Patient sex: M
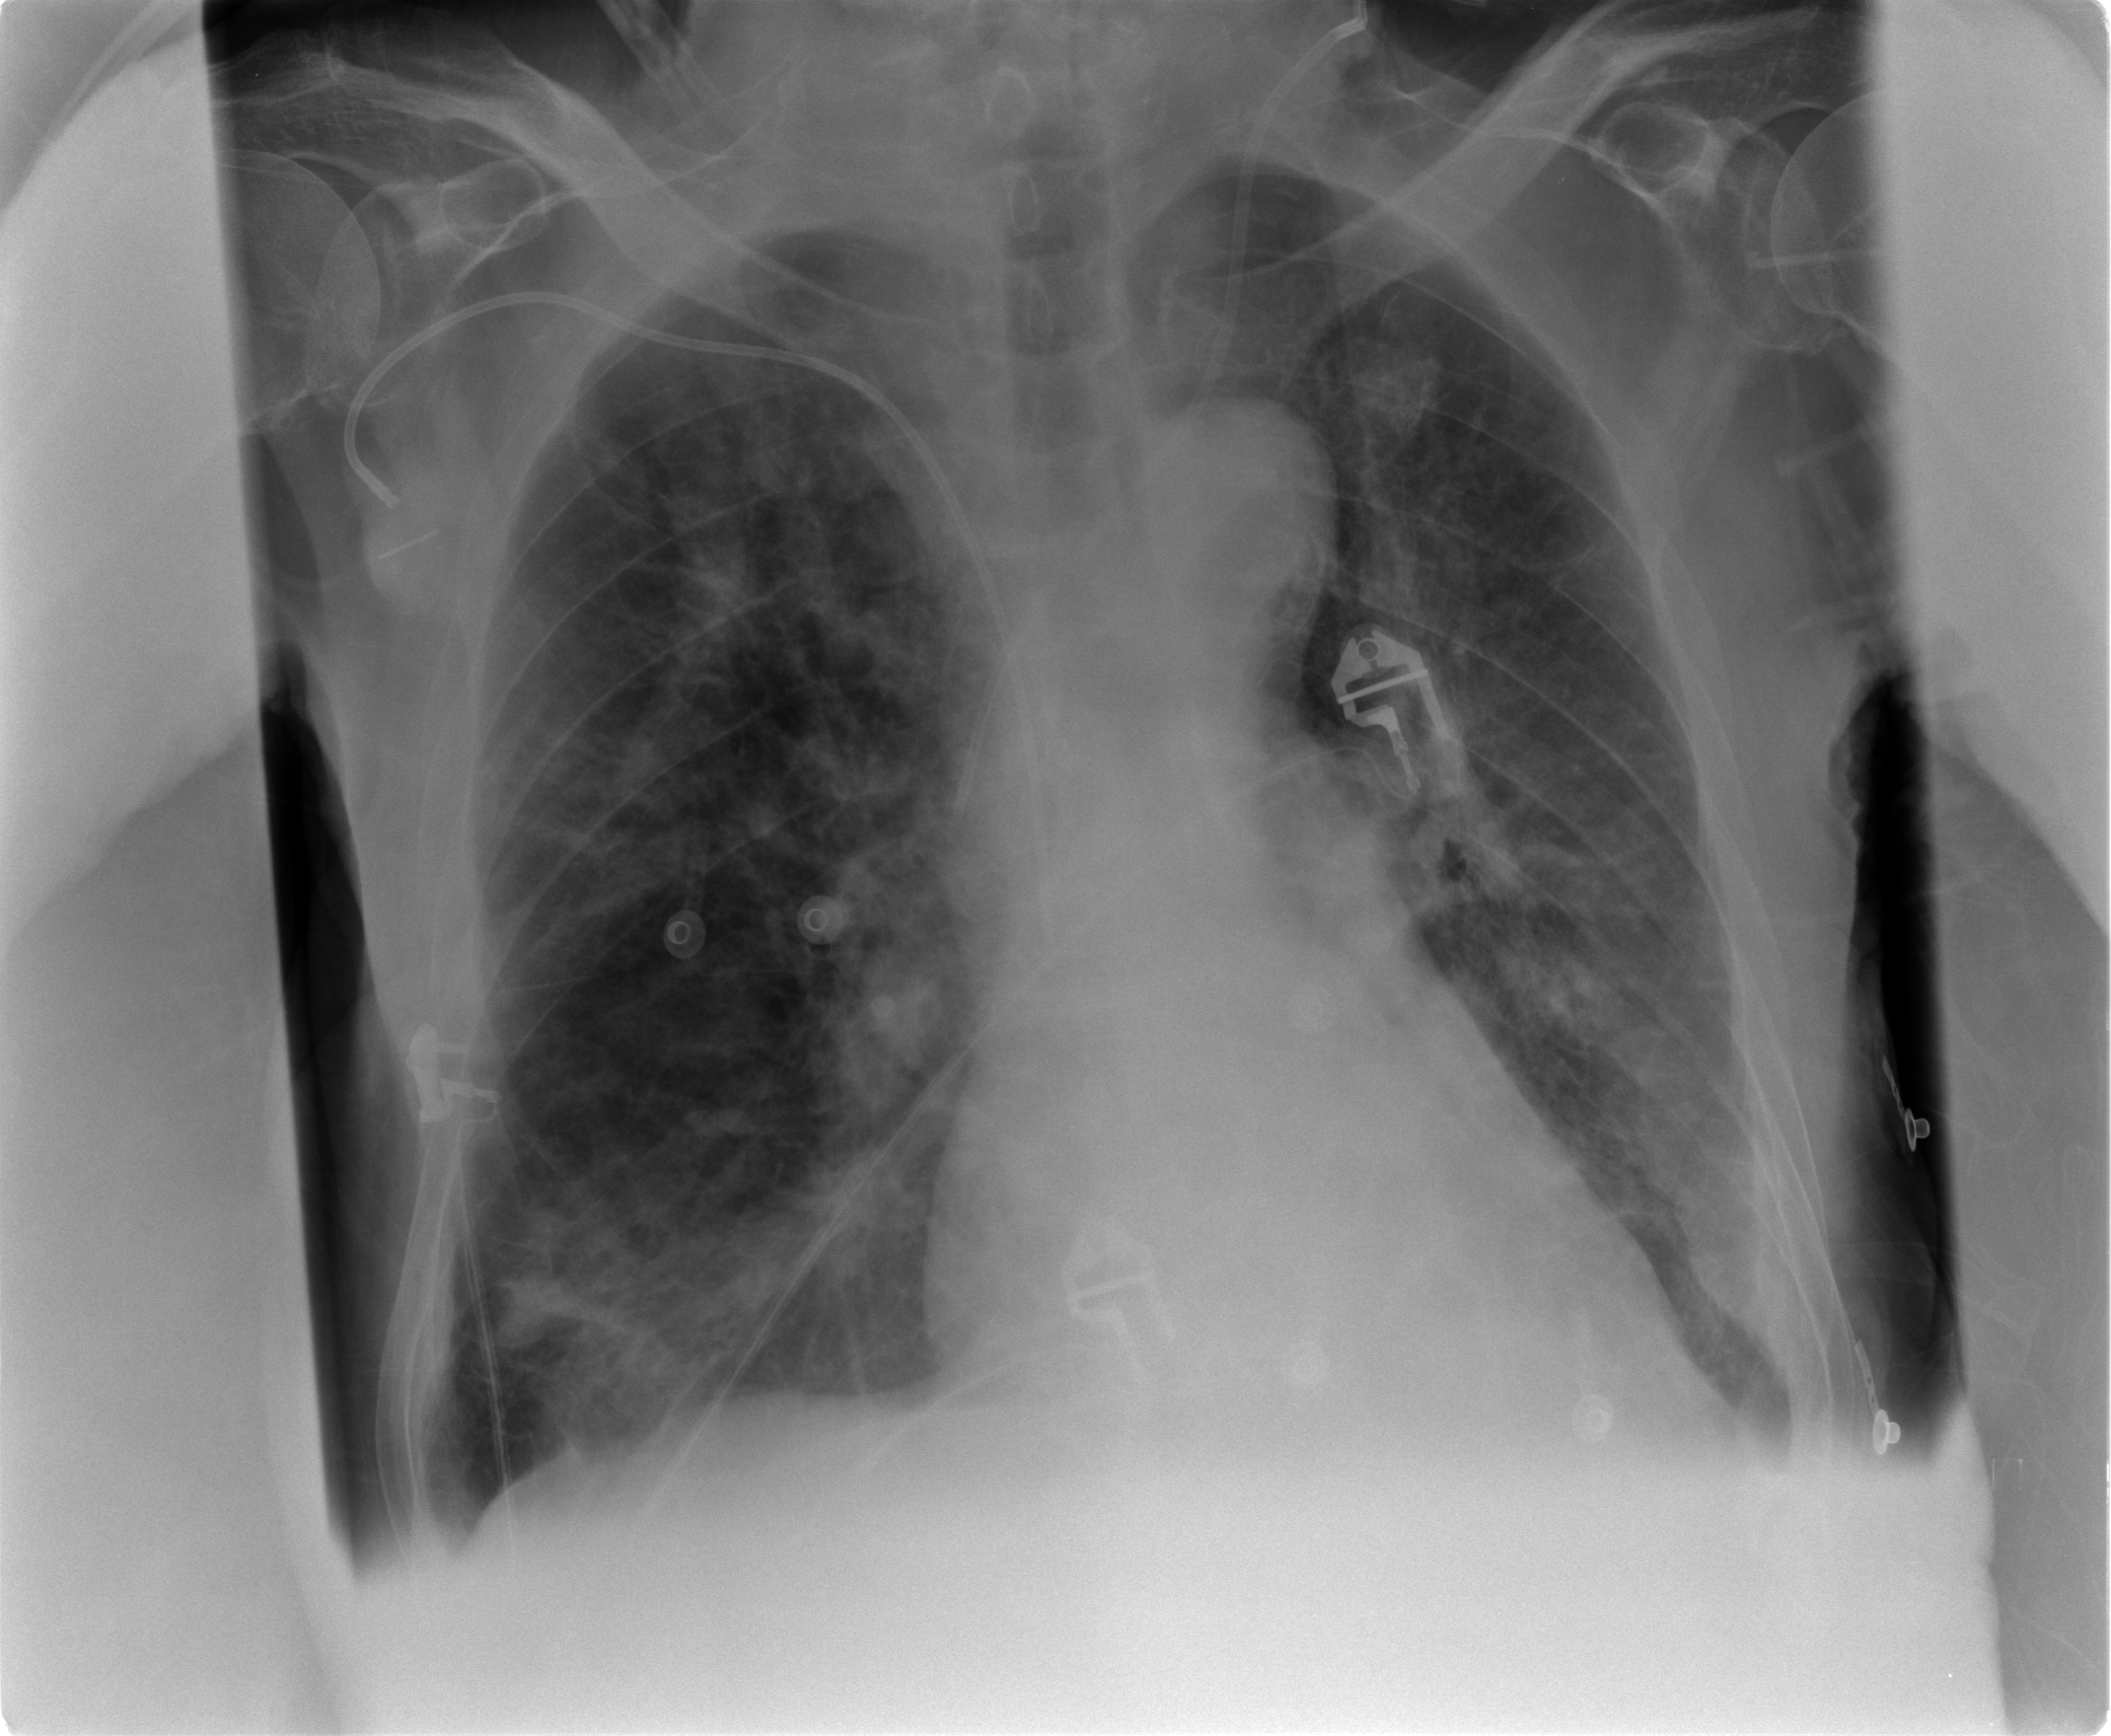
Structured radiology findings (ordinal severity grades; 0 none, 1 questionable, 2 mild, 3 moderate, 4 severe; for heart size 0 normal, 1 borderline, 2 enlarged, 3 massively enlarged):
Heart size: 0
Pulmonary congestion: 2
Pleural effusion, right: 0
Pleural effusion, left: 0
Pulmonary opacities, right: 2
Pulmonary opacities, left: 2
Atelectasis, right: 2
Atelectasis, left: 0